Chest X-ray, PA view. Patient: 39 years old, sex M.
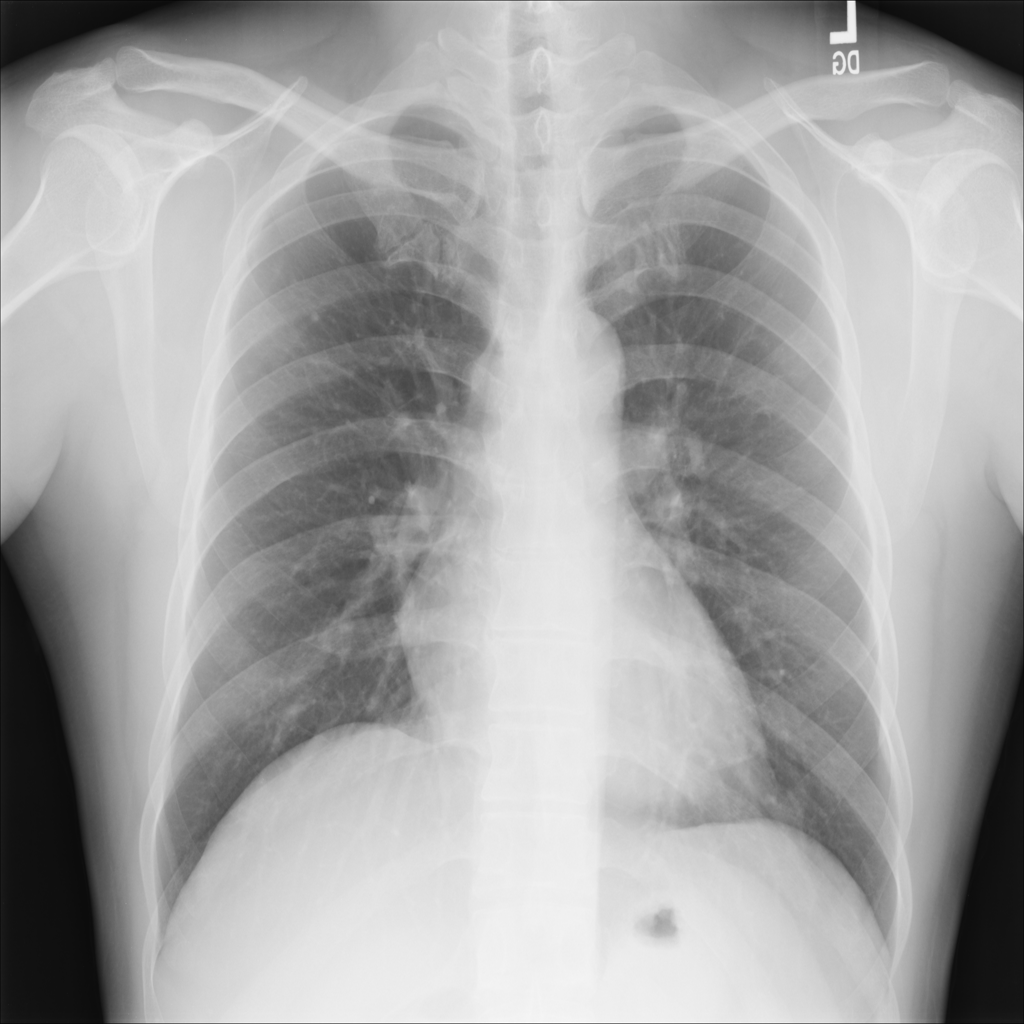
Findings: No Finding